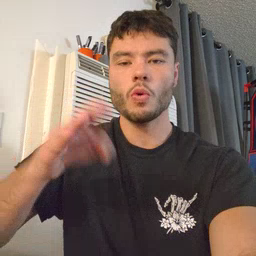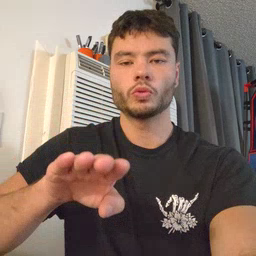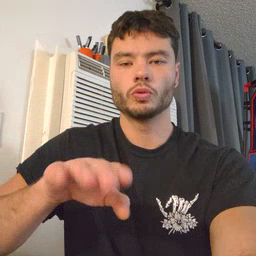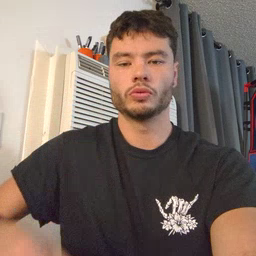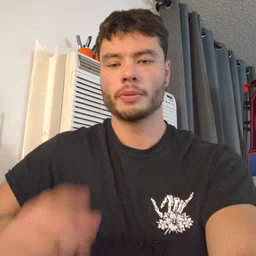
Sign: close